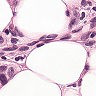
Metastatic tissue present: yes